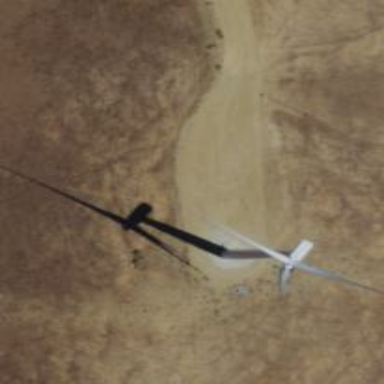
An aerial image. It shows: Wind generator powered by horizontal axis wind turbine.